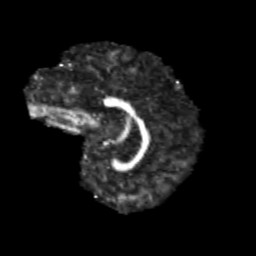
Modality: FA
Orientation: sagittal
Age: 11
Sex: female
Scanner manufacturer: siemens
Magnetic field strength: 3 T
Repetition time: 3.8 s
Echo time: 0.07 s